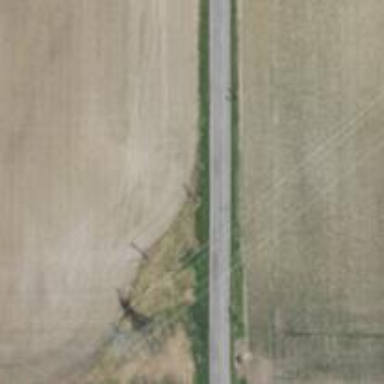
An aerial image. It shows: Power pole.